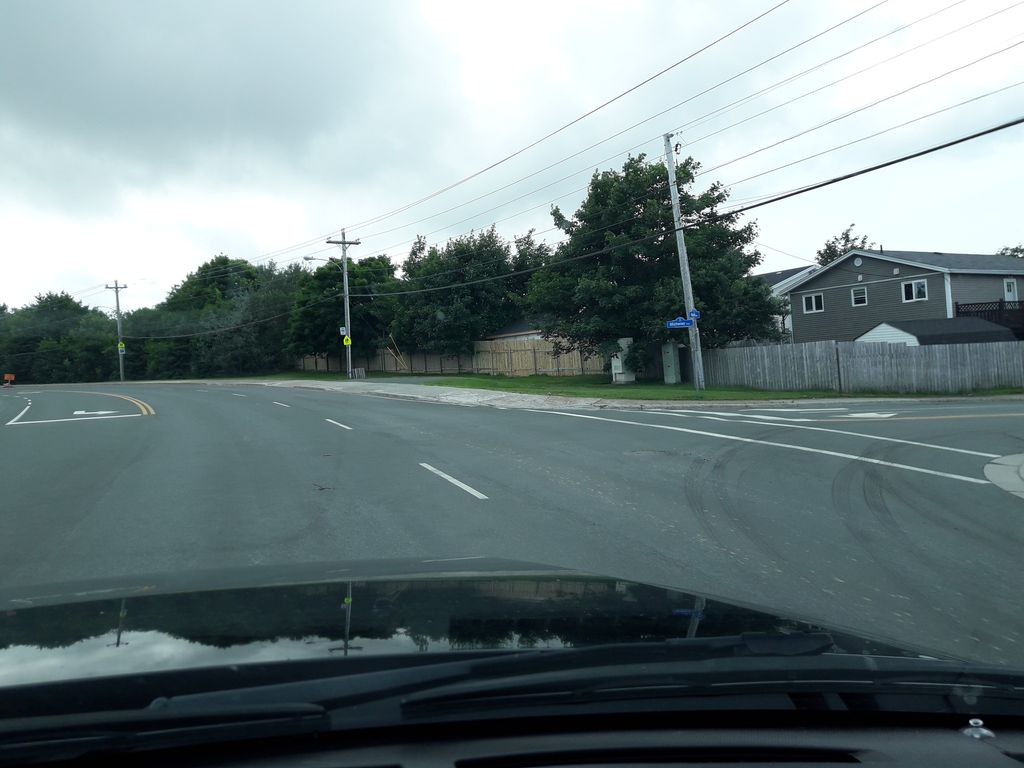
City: st_johns